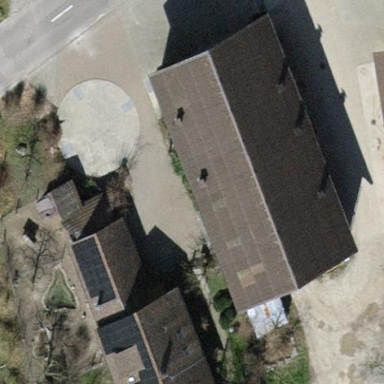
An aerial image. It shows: Gabled roof farm building.